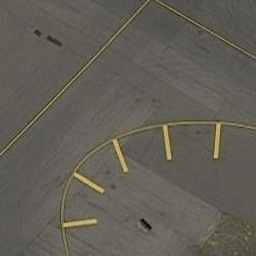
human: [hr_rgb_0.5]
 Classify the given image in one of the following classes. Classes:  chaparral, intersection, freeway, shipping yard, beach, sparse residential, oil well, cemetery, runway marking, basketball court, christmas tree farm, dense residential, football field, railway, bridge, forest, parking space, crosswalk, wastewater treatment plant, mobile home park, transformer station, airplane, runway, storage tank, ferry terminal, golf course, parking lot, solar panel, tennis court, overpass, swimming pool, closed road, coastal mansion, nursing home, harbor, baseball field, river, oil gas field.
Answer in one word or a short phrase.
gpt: runway marking